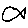
Label: fish